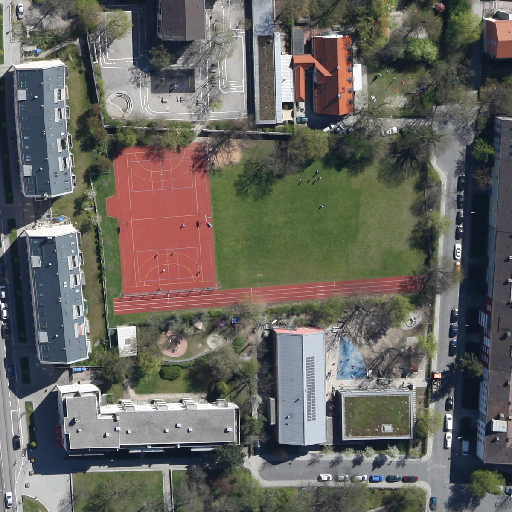
Referring expression: bikeway